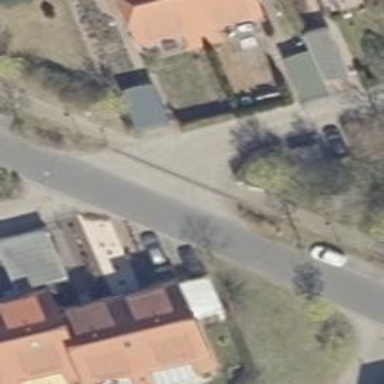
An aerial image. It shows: Living street.